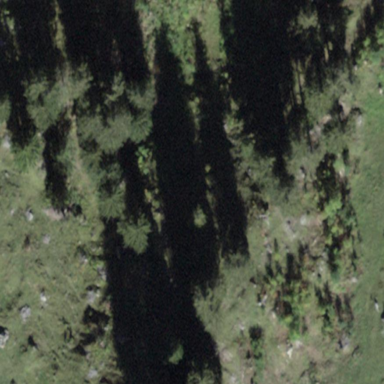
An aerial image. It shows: Forest area.